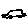
Label: car